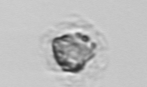
Label: Emiliania_huxleyi